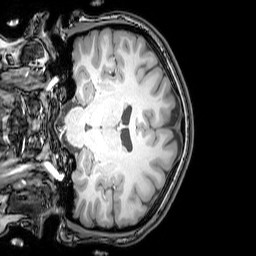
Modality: T1w
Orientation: coronal
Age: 21
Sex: female
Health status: healthy
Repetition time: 0.081 s
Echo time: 0.037 s